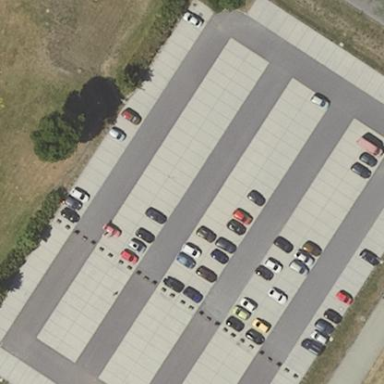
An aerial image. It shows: Parking area surfaced with paving stones.